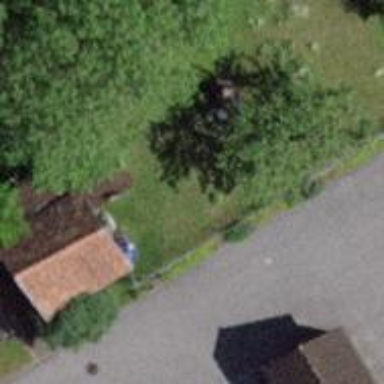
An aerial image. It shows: Garage building.